Question: I am just starting with MongoDB, So please help me decide how many collection and collection fields will be required to implement below functionality.

Here I have total five images with their respective title and description which will be managed by Admin of the website. So I need to keep all the image urls, titles and descriptions and pagID in mongodb, So how many collections and their fields I will be required to achieve this task.
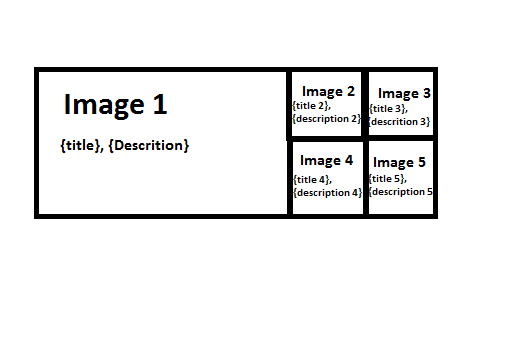
Answer: Read about MongoDB data modelling <URL>.
You could use just 'one collection' for the functionality you have stated.
Sample document would be like :
'''
{
_id: ObjectId('fe67543457687798ab12'),
url: 'www.example.com/img/qwerty.jpg',
title: 'Image 1',
description: 'Description 1',
pagID: 'some ID'
}
'''